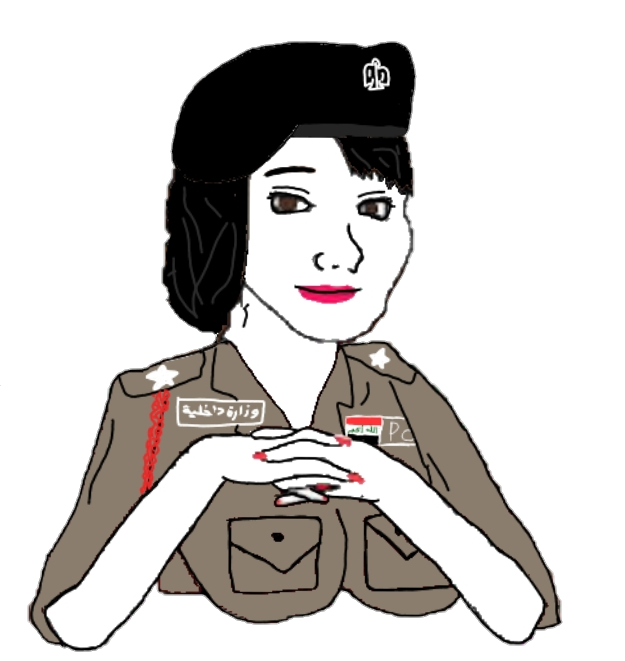
Label: 5_Abusive_Wife